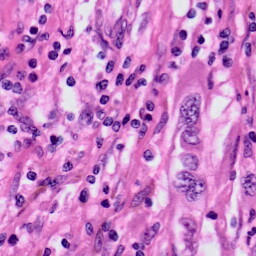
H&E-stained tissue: Skin